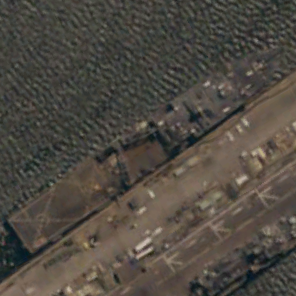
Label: combat